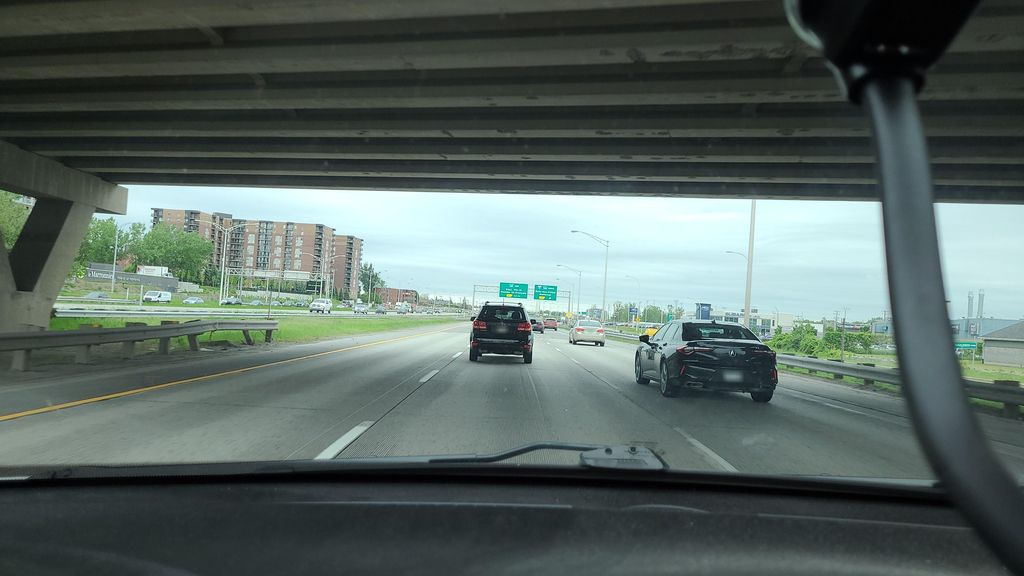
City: montreal